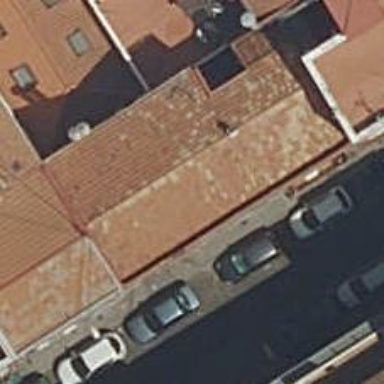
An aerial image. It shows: Car repair shop.